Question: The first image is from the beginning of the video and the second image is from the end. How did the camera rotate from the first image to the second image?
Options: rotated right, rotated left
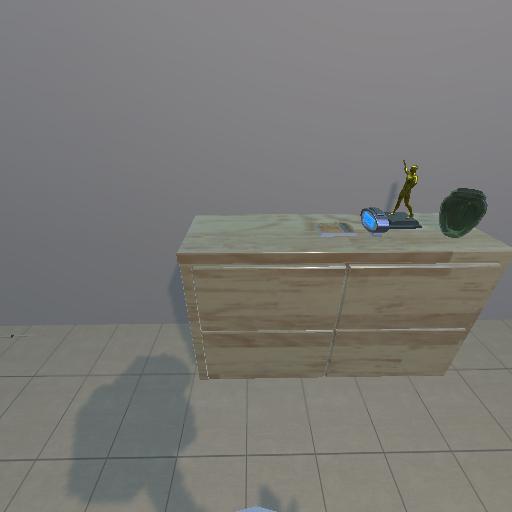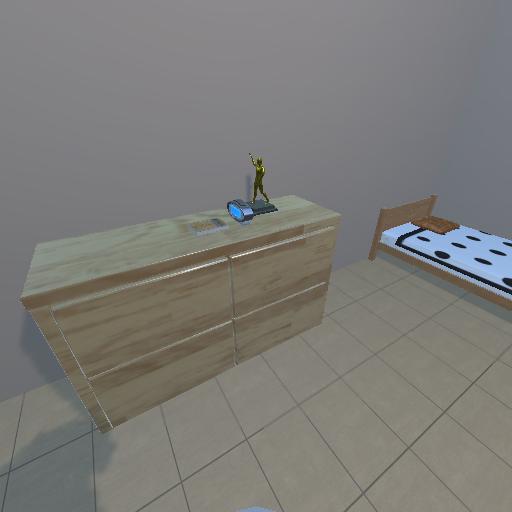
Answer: rotated right